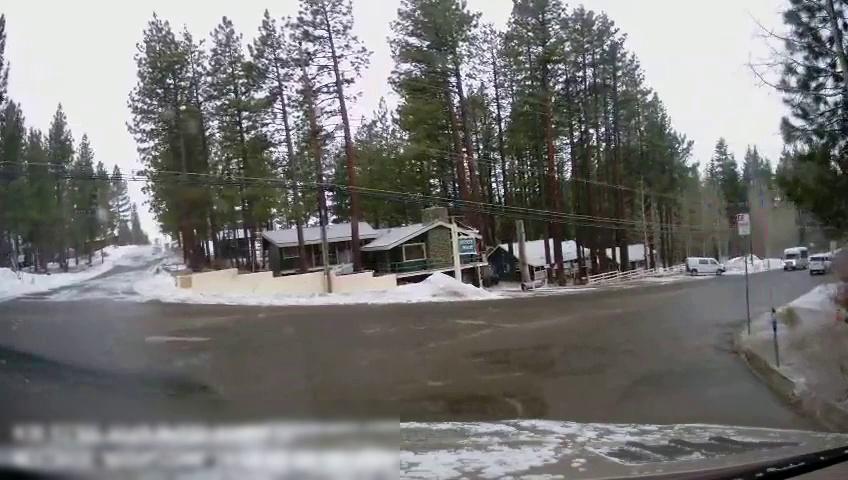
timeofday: Day
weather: Snowy
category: Drivable Space
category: Vehicles | SUV
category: Vehicles | Bus
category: Vehicles | Van
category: Traffic | Signs